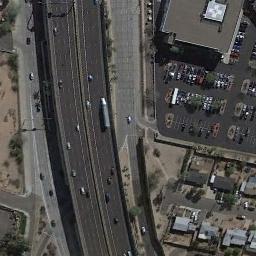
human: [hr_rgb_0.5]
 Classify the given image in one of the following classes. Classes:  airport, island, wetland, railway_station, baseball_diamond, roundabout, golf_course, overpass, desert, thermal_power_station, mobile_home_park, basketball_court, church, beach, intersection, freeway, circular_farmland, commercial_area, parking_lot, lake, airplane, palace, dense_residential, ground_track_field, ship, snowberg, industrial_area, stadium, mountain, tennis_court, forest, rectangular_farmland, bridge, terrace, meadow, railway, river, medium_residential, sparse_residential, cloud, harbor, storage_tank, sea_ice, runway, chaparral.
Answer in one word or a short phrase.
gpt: freeway